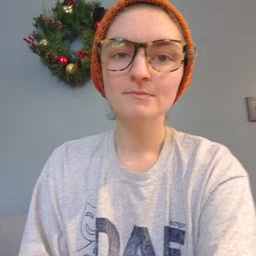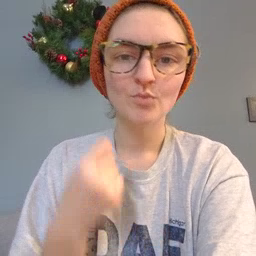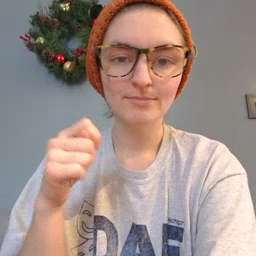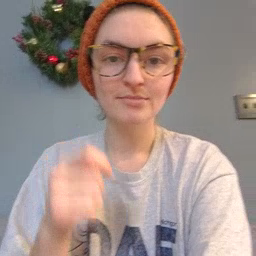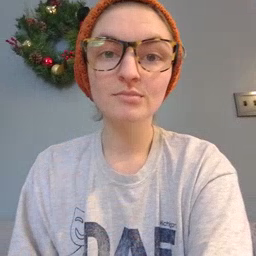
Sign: toy